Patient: sex M, age 32
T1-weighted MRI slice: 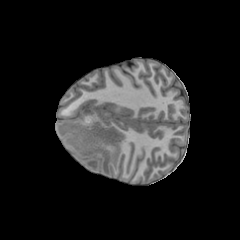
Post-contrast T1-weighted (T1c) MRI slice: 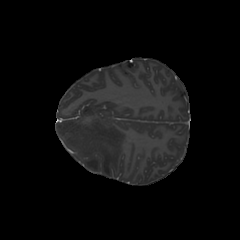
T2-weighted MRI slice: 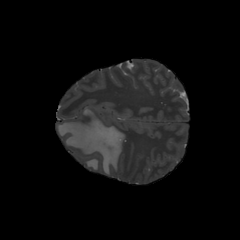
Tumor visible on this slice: yes
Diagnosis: Glioblastoma, IDH-wildtype
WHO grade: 4